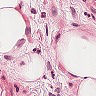
Metastatic tissue present: no